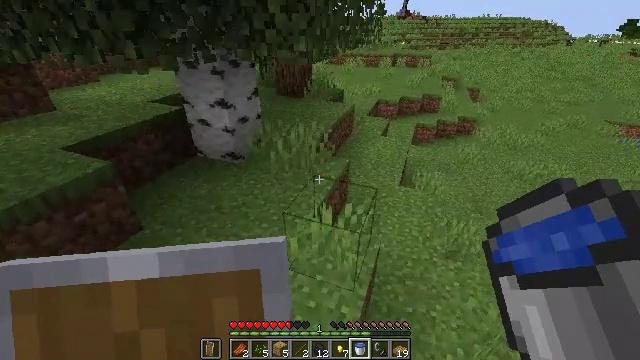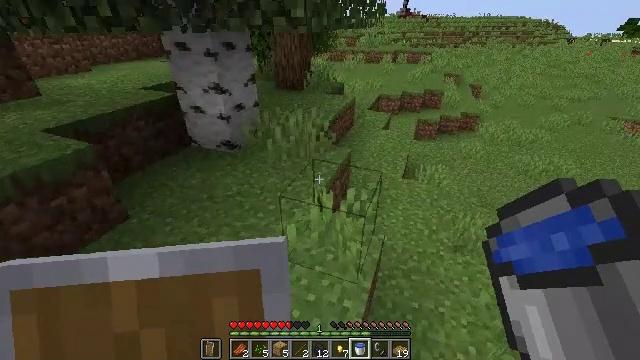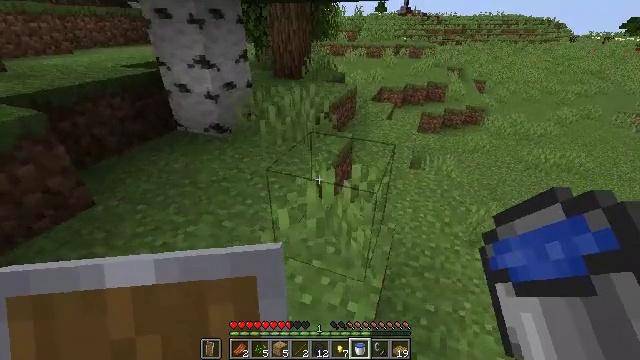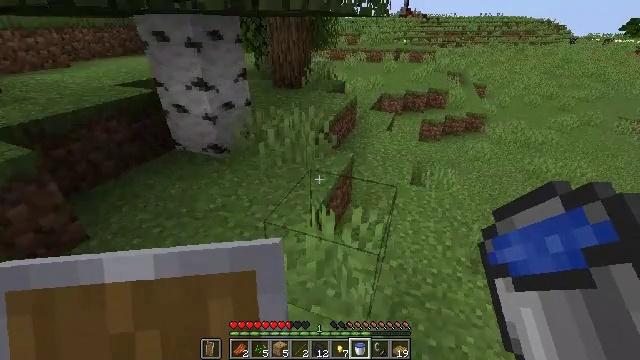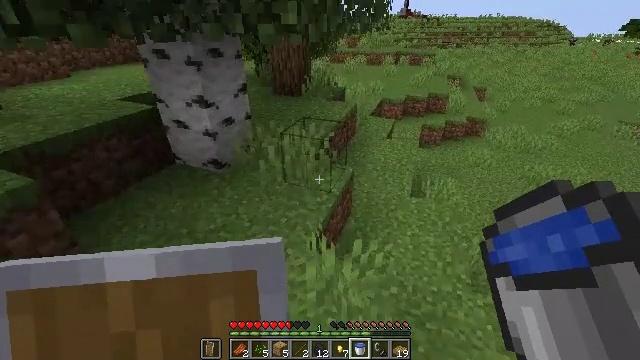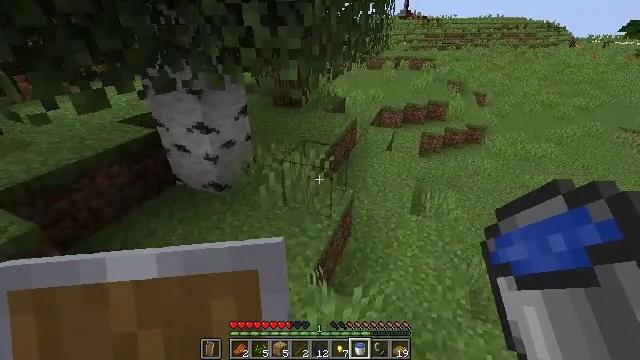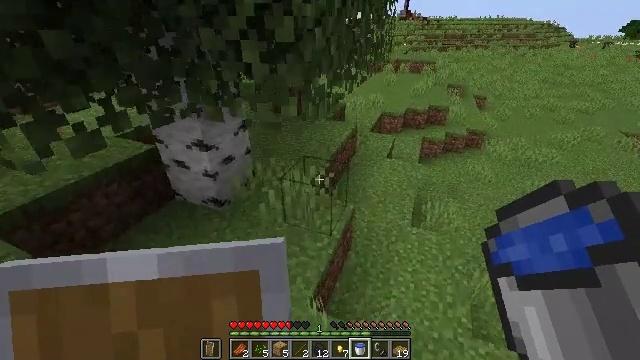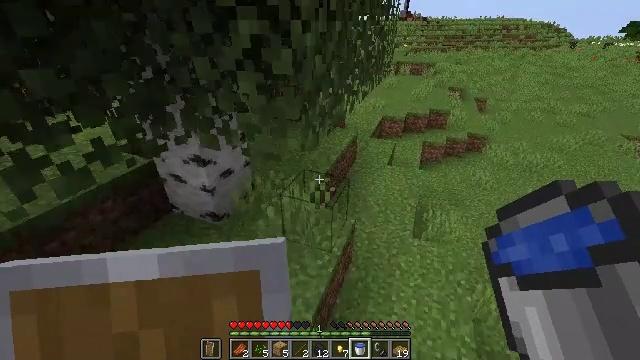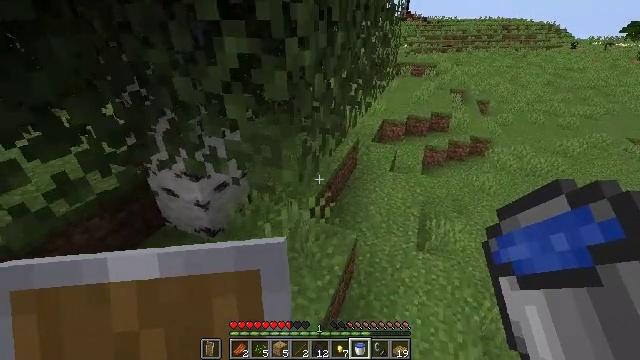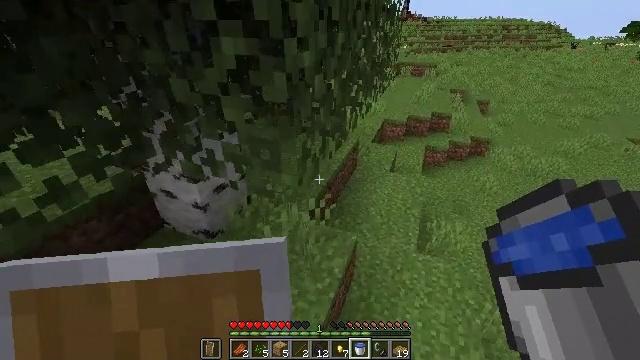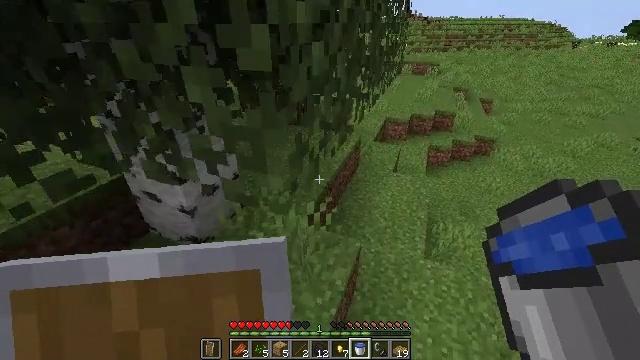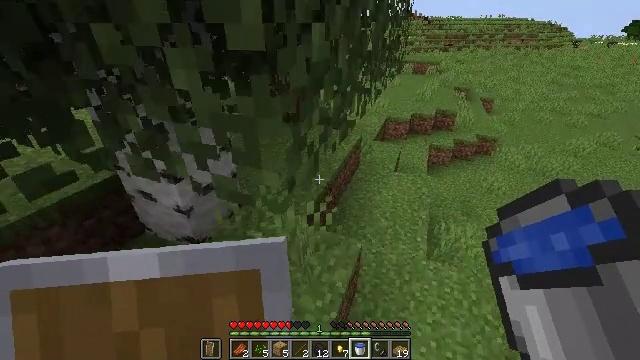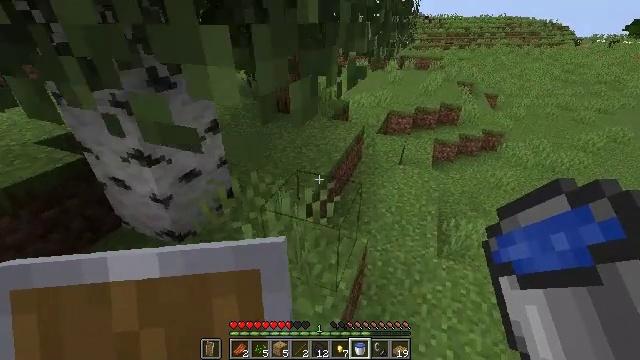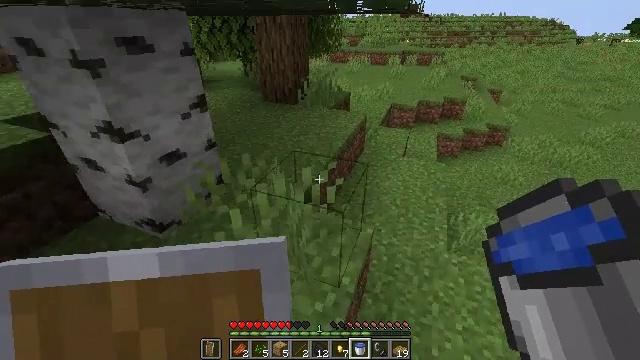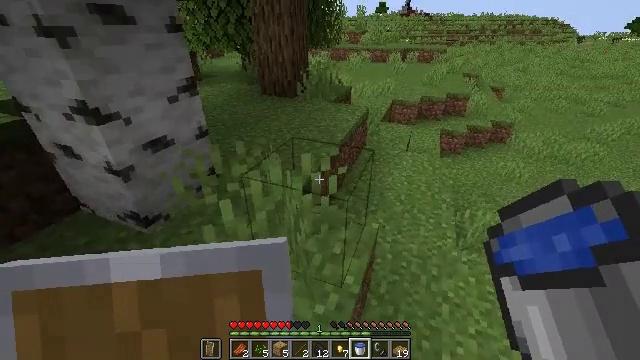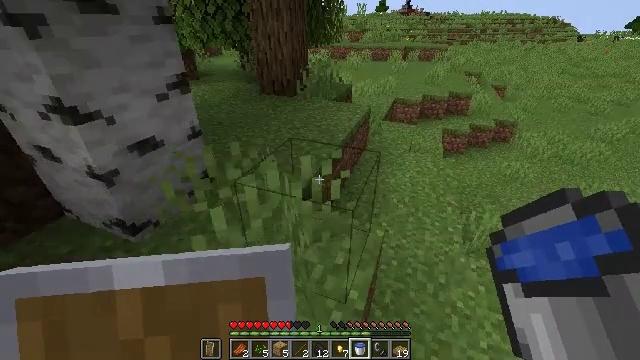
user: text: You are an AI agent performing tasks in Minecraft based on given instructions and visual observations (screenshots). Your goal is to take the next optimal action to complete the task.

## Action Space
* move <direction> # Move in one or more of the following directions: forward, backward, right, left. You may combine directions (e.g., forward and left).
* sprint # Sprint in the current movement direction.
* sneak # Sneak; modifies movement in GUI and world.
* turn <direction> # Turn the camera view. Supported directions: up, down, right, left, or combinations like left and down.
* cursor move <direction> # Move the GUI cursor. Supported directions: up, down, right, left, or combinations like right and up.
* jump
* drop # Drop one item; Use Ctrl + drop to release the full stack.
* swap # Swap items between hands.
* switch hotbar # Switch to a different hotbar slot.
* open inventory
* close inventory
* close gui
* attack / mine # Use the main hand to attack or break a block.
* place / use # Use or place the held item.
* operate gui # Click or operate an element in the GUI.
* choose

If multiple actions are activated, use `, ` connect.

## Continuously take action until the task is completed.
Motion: motion action
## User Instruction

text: Mine the magma block in the nether.
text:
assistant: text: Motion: move forward, jump
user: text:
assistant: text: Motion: move forward, jump
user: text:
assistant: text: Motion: move forward, jump
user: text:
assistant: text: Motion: move forward, jump
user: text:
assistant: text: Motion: move forward, jump
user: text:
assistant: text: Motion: move forward, jump
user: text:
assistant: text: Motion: move forward, jump
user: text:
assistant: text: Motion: move forward, jump
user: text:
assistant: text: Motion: move forward, jump
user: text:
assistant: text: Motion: move forward, jump
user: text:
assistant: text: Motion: move forward, jump
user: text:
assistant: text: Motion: move forward, jump
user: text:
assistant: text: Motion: move forward, jump
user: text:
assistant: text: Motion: move forward, jump
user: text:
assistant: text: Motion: move forward, jump
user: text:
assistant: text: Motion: move forward, jump
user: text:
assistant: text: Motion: move forward, jump
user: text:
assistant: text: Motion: move forward, jump
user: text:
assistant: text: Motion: move forward, jump
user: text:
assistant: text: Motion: move forward, jump
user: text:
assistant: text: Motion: move forward, jump
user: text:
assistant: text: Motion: move forward, jump
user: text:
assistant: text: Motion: move forward, jump
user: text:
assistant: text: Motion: move forward, jump
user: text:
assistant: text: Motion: move forward, jump
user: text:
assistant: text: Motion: move forward, jump
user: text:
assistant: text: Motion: move forward, jump
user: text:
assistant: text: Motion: move forward, jump
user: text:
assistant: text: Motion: move forward, jump
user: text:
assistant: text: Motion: move forward, jump